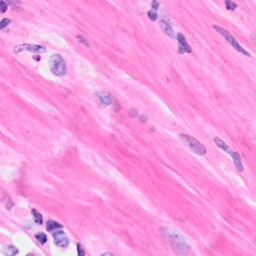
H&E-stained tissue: Breast